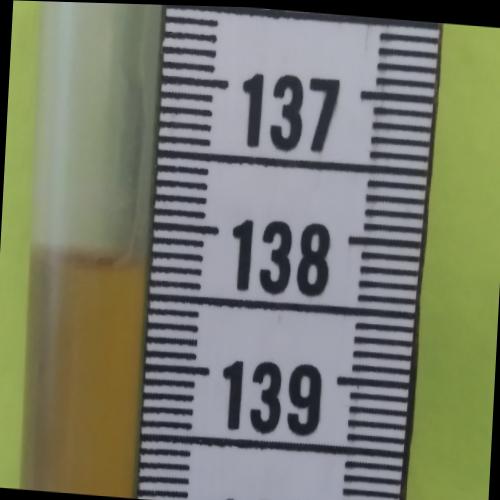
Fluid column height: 138.3 cm